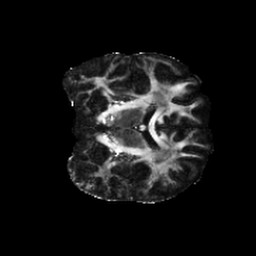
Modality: FA
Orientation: coronal
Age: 30
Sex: female
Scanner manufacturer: siemens
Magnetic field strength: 6.98 T
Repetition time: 7.776 s
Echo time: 0.076 s